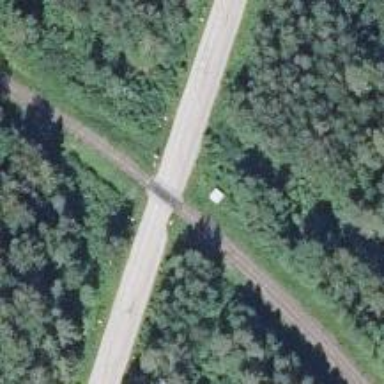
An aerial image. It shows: Railway crossing.